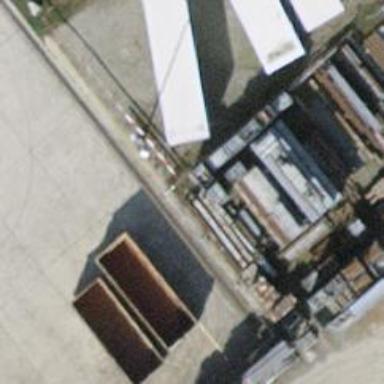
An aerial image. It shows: Mast structure.